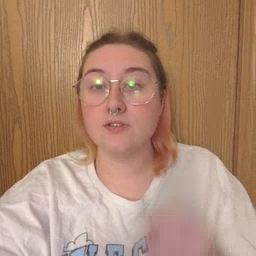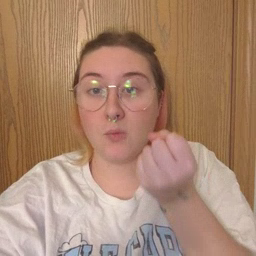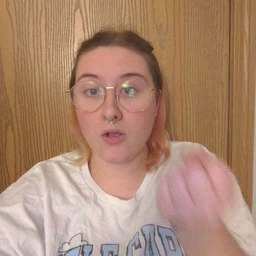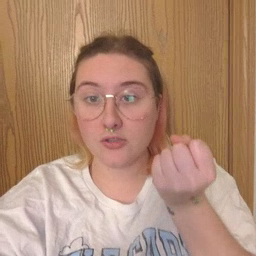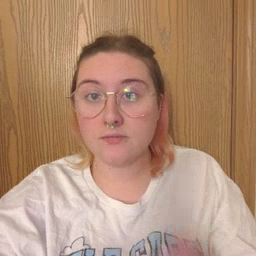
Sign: drawer